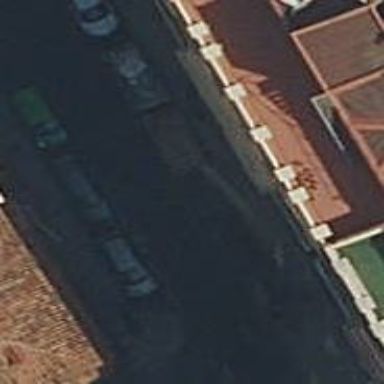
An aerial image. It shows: Part of building.